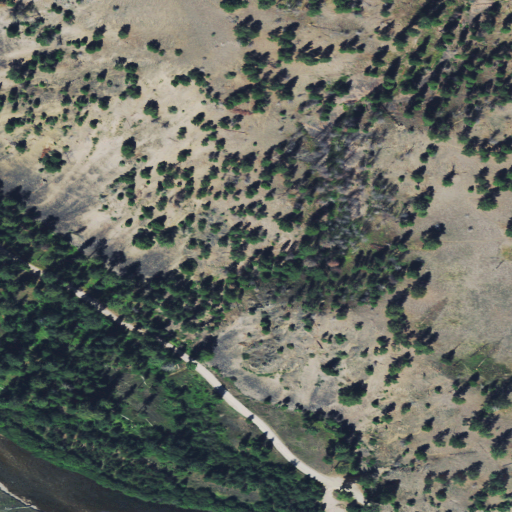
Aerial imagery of valley in Montana named Weasel Gulch containing shrub, evergreen forest, open development, woody wetlands, and herbaceous wetlands